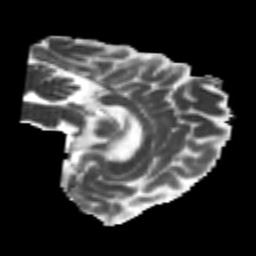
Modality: MD
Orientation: sagittal
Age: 21
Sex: male
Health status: healthy
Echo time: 0.074 s